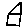
Label: house